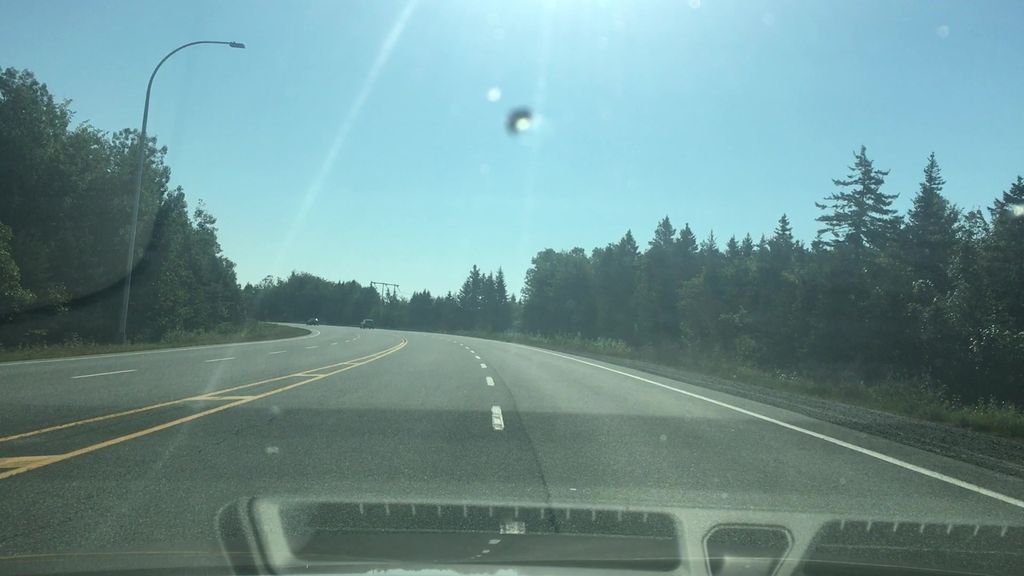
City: halifax